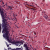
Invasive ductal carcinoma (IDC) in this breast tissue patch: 0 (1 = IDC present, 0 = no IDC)